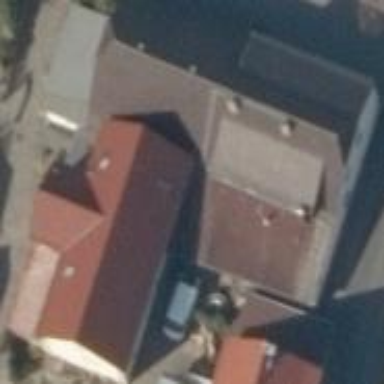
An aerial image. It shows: House serving as pub.